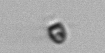
Label: Pyramimonas